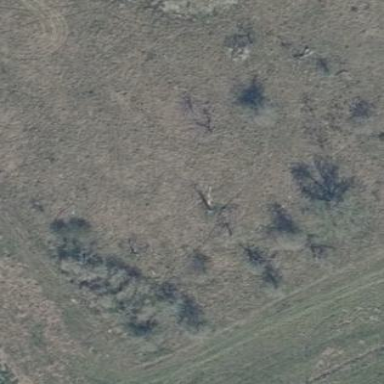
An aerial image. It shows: Patch of scrub vegetation.